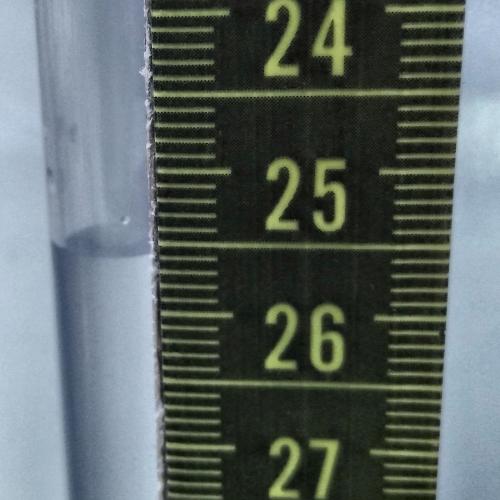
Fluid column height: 25.6 cm